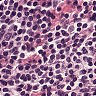
Metastatic tissue present: no